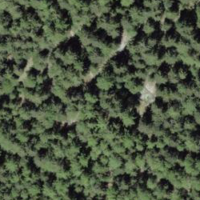
EUNIS habitat code: 43
Species observed at this site:
Vaccinium vitis-idaea